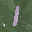
Label: 1